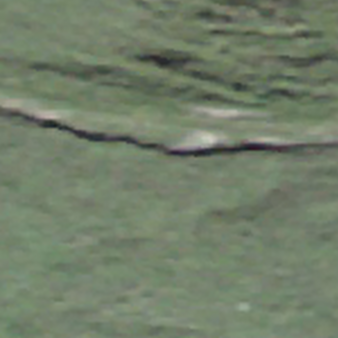
Label: other